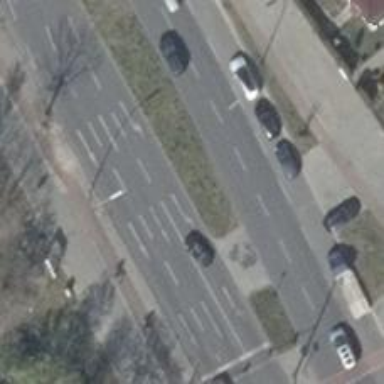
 featuring marked cycle track on the right side."